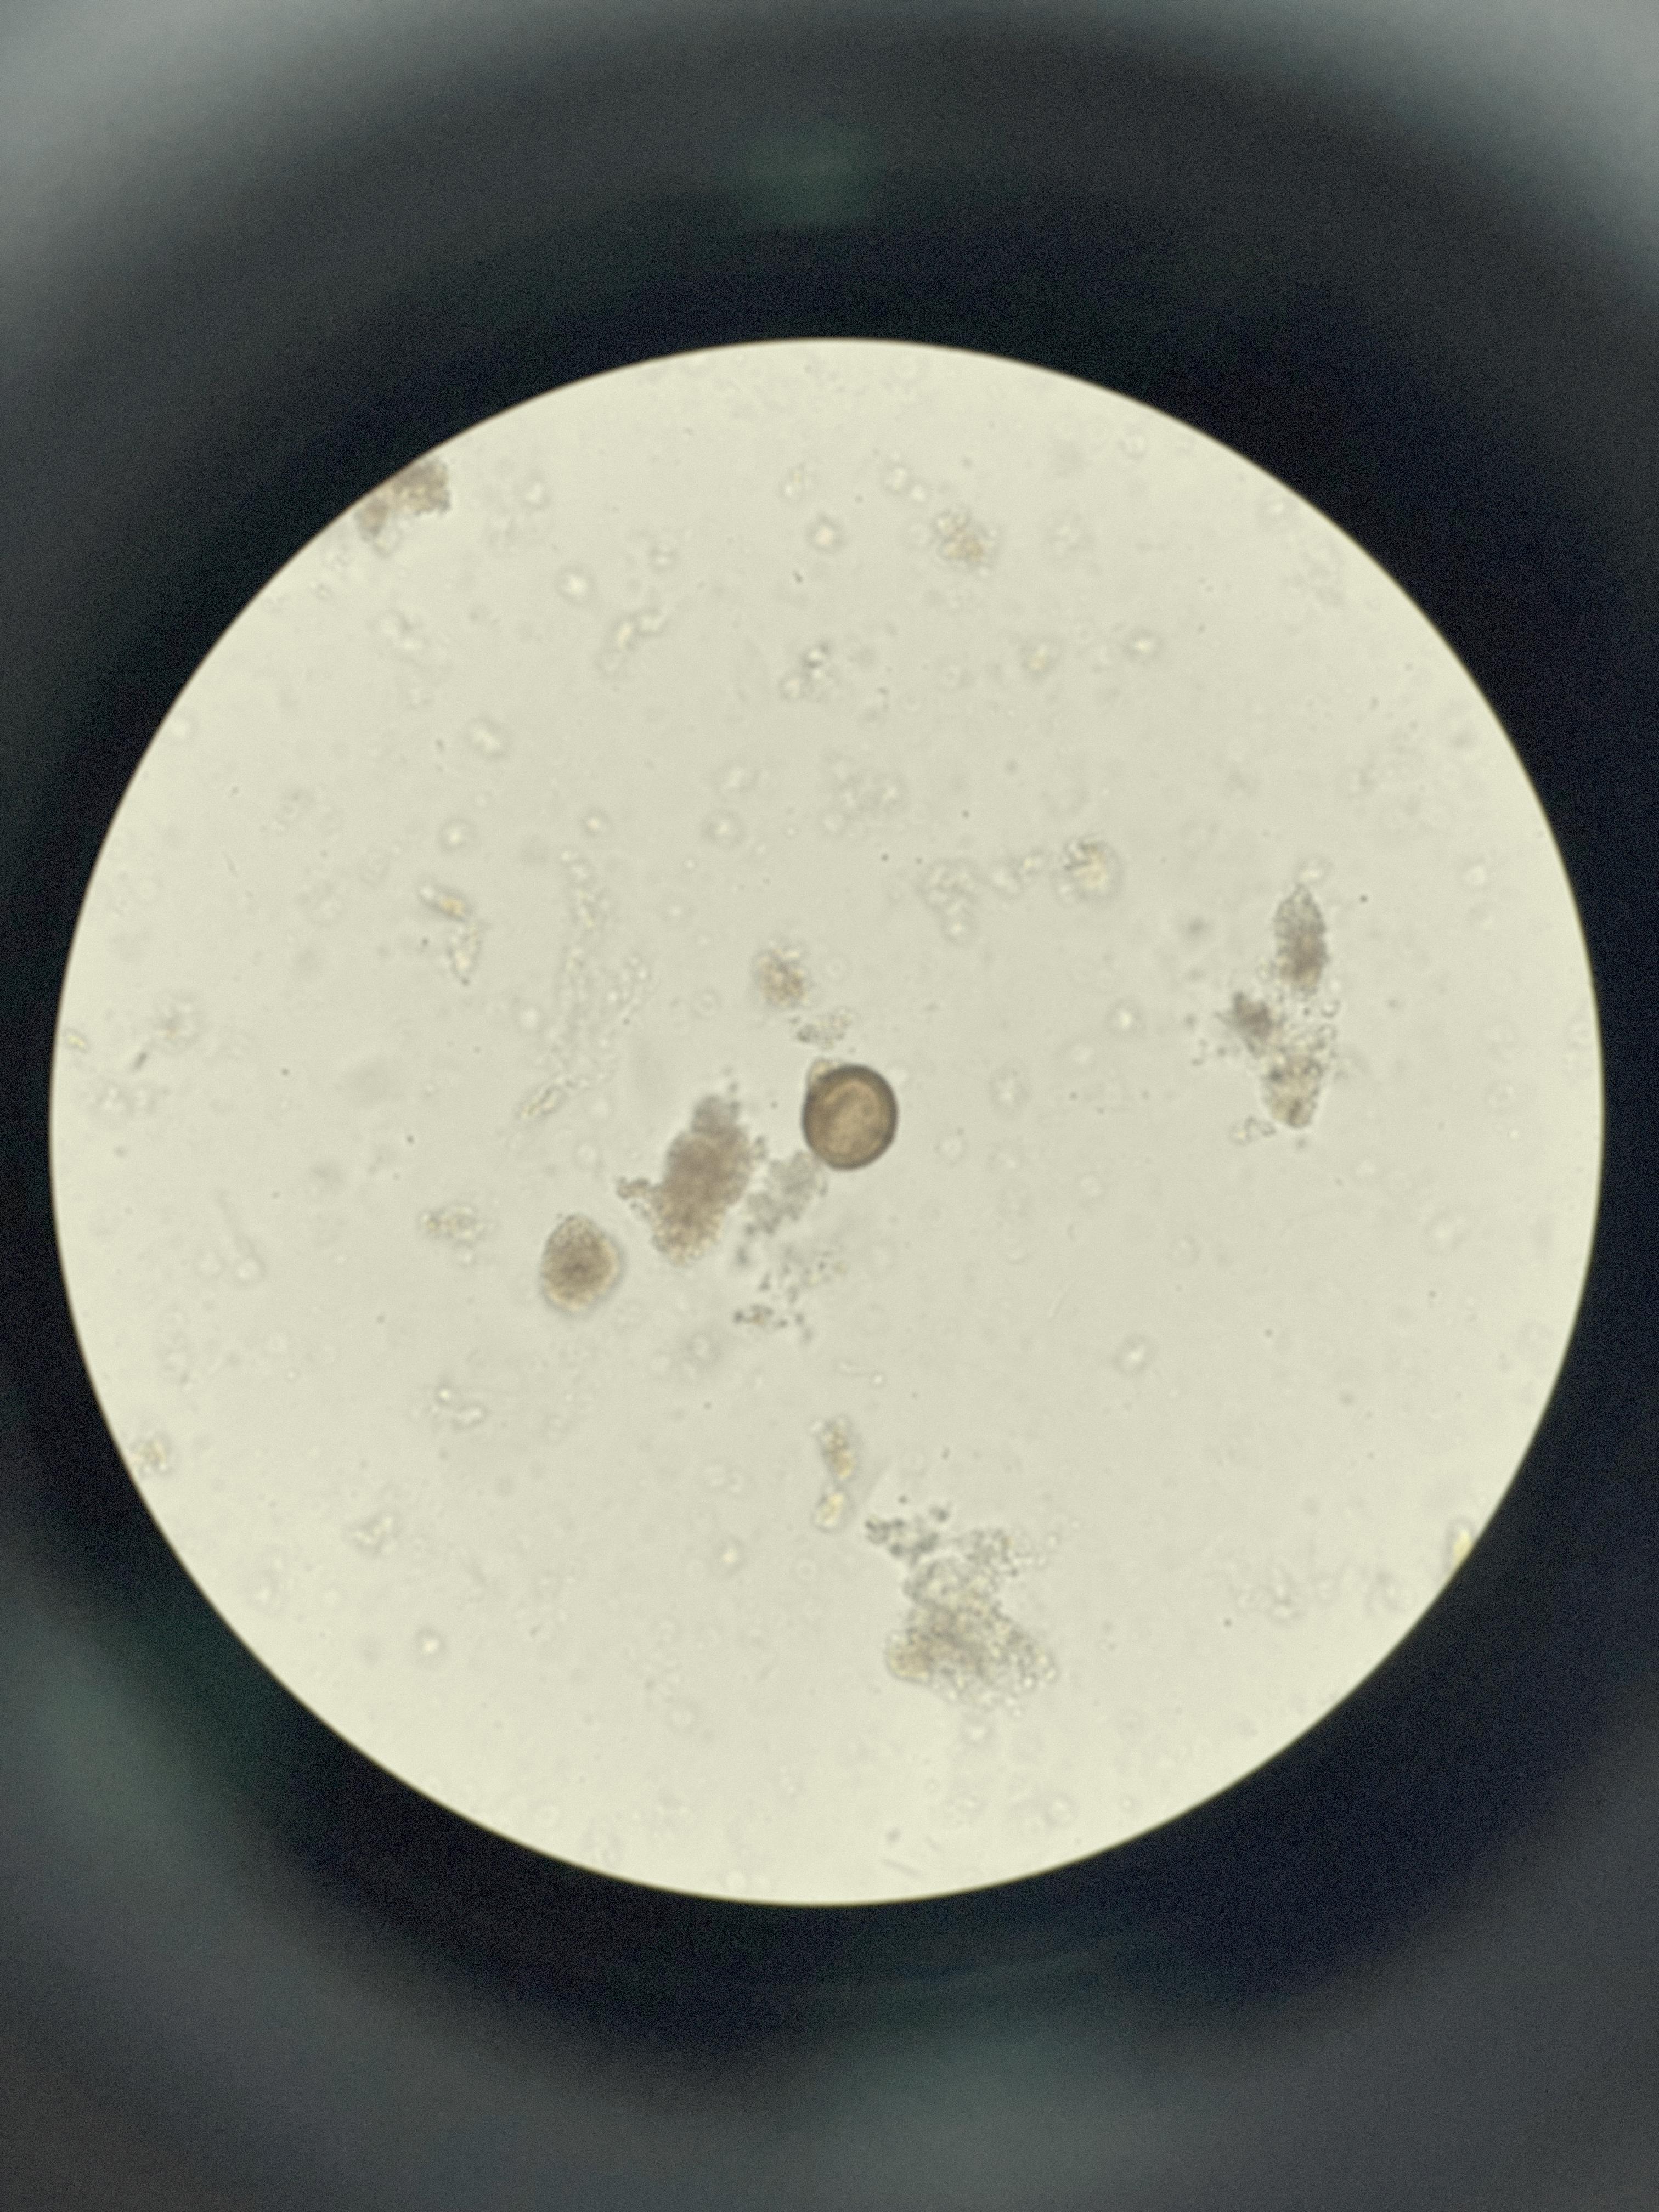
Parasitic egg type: Taenia spp. egg